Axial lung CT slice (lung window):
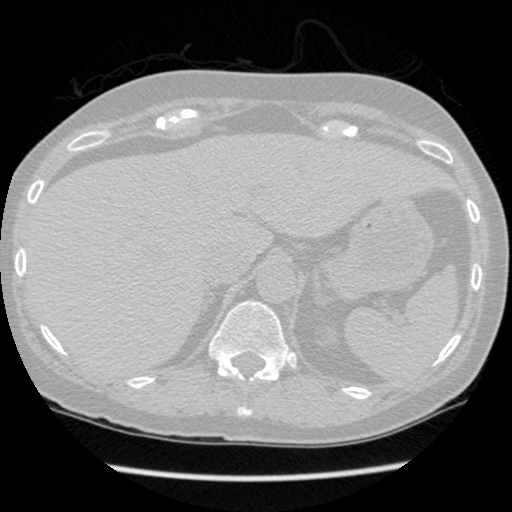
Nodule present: no